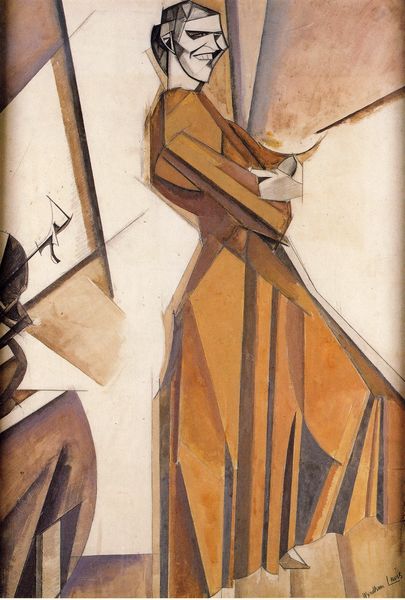
Titel: Smiling Woman Ascending a Stair, Lächelnde Frau, die eine Treppe hochsteigt
Künstler: Percy Wyndham Lewis
Institution: Privatsammlung
Schlagwörter: fuß, mann, schatten, umhang, weiß, gelb, kubismus, kubistisch, mädchen, ocker, braun, frau, grau, haar, kleid, nase, orange, schwarz, tisch, mode, rock, arme, augen, böse, falten, gesicht, mensch, schale, hände, porträt, signatur, gehen, figur, gewand, kutte, holzschnitt, magd, ecke, italien, schuhe, moderne, abstrakt, flächen, modern, formen, töne, linien, treppe, mimik, striche, lachen, futurismus, maske, eckig, hässlich, schuh, grinsen, zacken, verschränkt, zähne, pfarrer, aggressiv, steigen, fratze, facetten, louis, gemein, extravaganz, augenschattem, futursimus, moerne